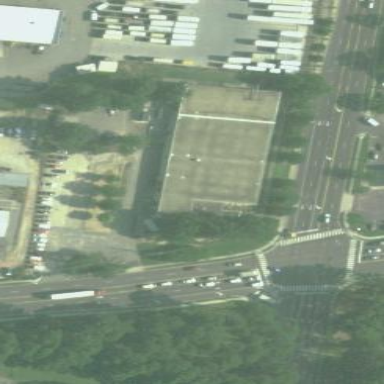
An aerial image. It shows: Commercial building.